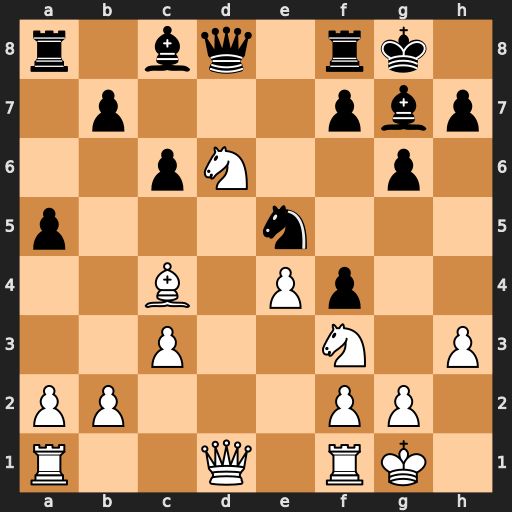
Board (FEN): r1bq1rk1/1p3pbp/2pN2p1/p3n3/2B1Pp2/2P2N1P/PP3PP1/R2Q1RK1
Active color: w
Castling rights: -
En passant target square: -
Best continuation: Nxe5 Bxe5 Nxf7 Qxd1 Nxe5+